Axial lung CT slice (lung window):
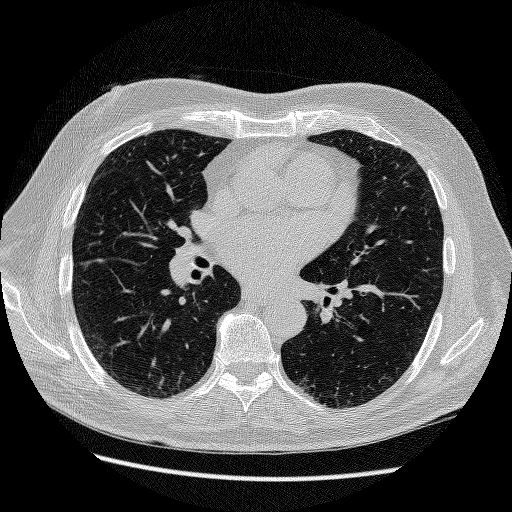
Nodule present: no